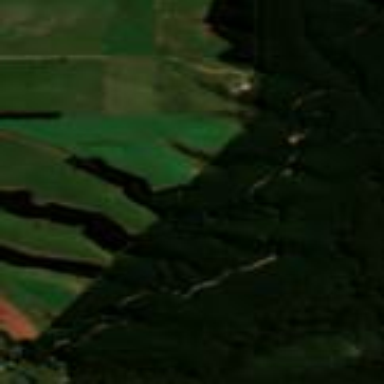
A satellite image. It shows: Non-coniferous forest with diverse vegetation.